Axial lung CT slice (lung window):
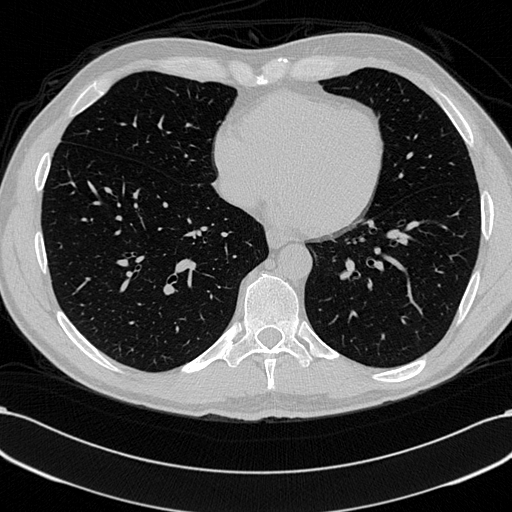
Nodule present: no